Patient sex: F
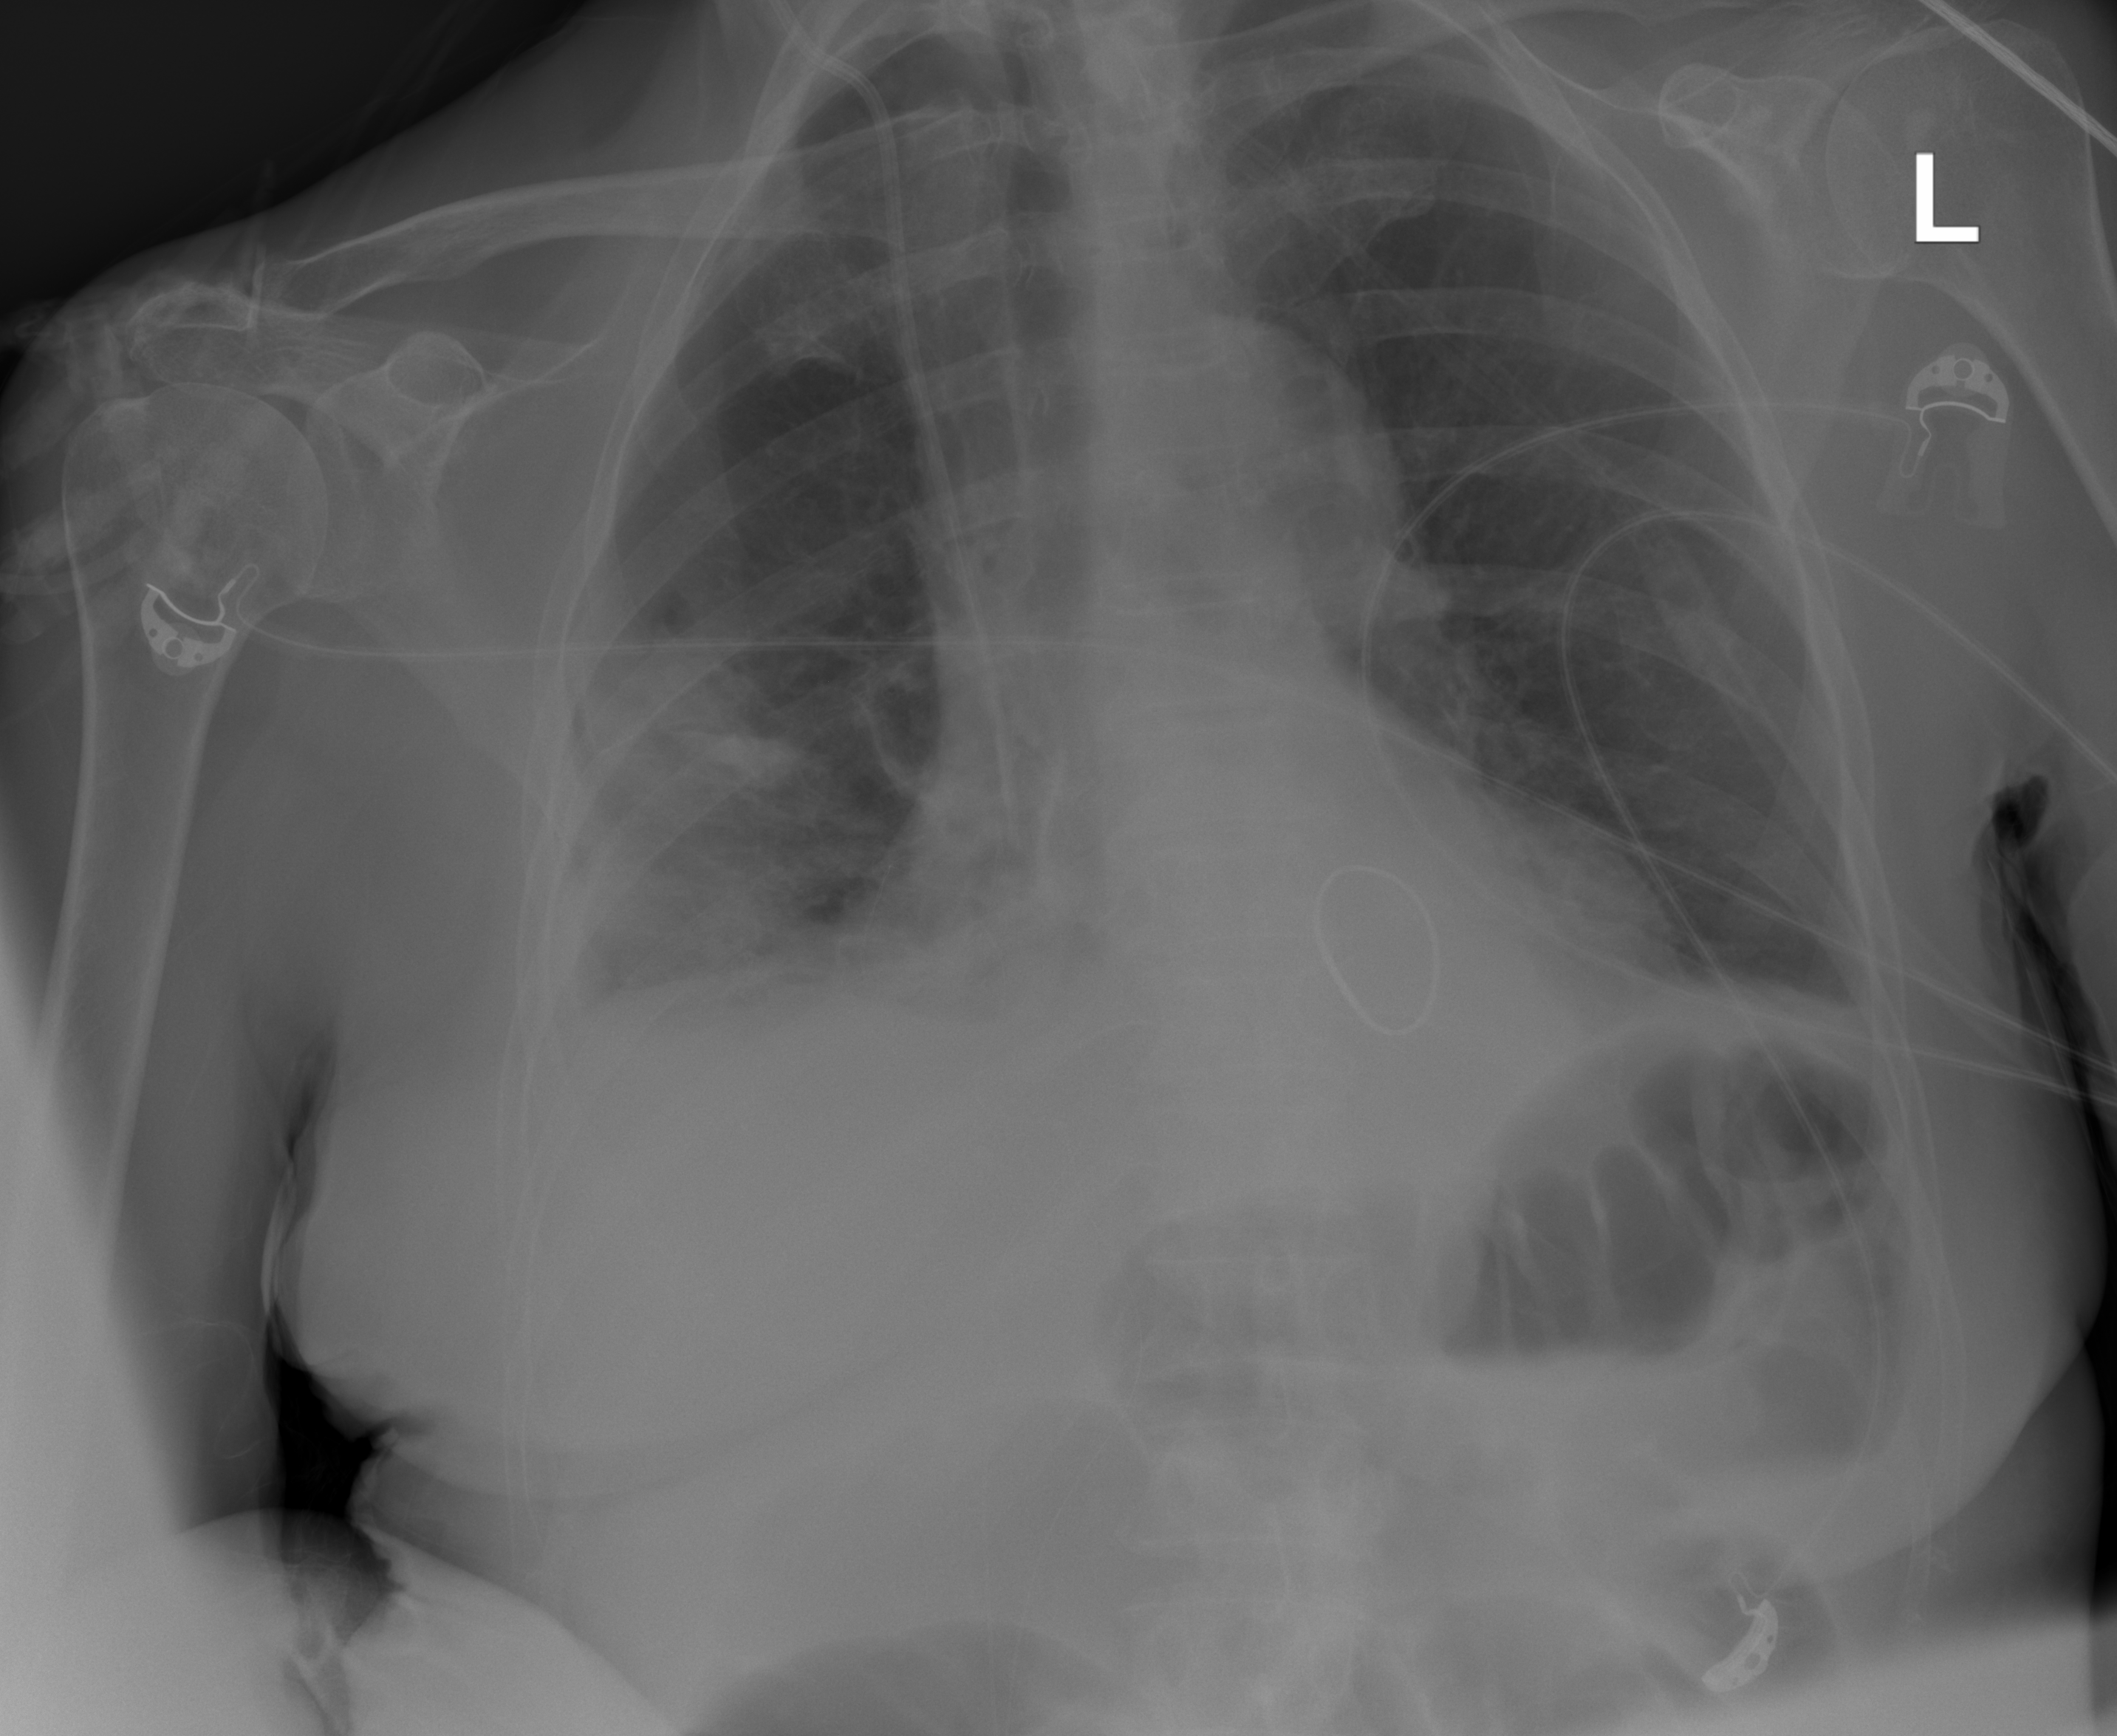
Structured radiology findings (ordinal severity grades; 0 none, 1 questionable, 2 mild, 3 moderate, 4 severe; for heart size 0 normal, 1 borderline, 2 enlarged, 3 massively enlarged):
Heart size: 1
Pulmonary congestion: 0
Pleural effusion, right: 1
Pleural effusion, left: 1
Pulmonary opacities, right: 0
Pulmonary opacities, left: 0
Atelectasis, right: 2
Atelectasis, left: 0